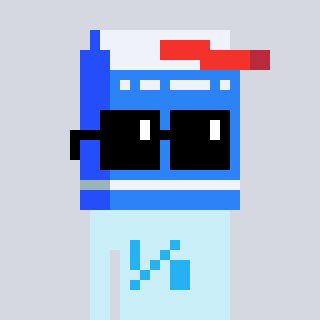
a pixel art character with square black sunglasses, a milk-shaped head and a cold-colored body on a cool background